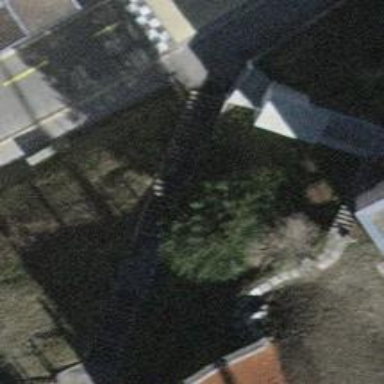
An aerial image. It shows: Road with steps.